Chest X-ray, PA view. Patient: 35 years old, sex M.
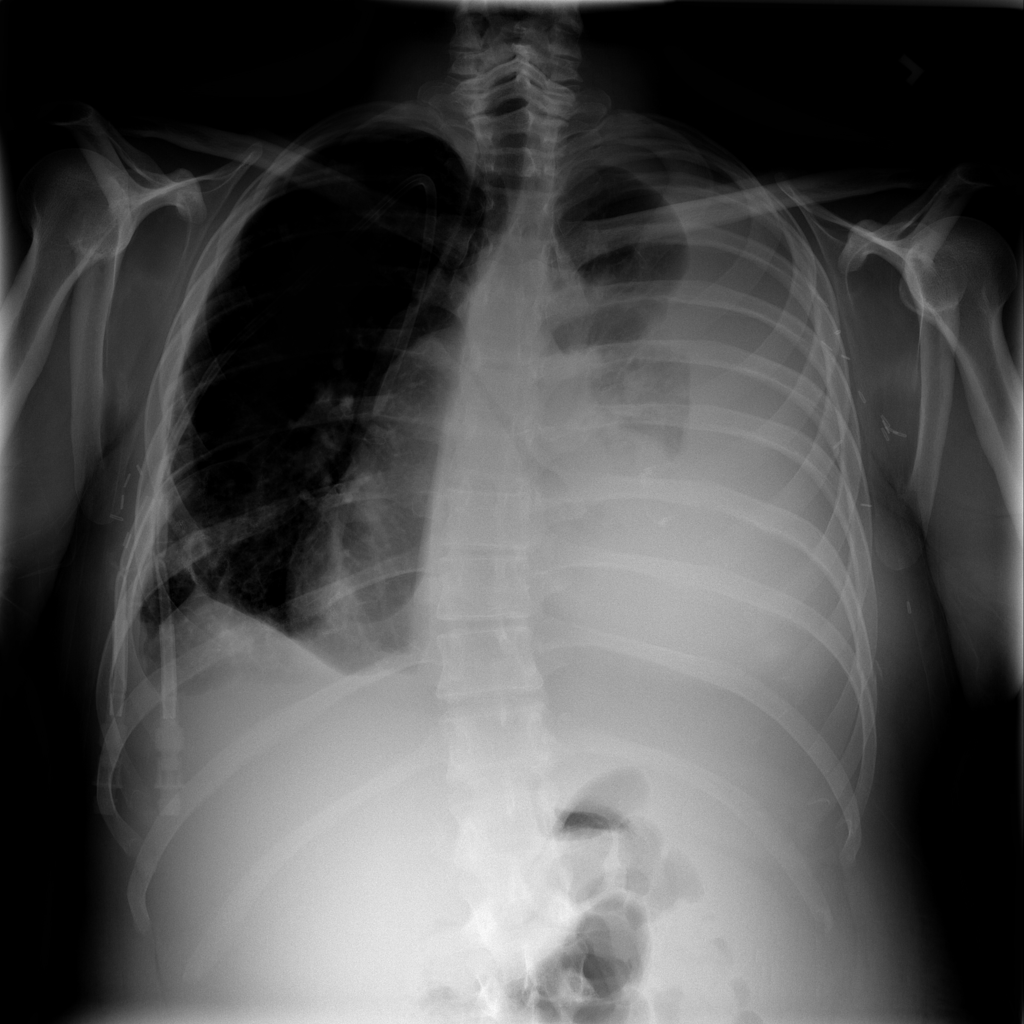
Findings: Effusion